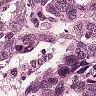
Metastatic tissue present: yes